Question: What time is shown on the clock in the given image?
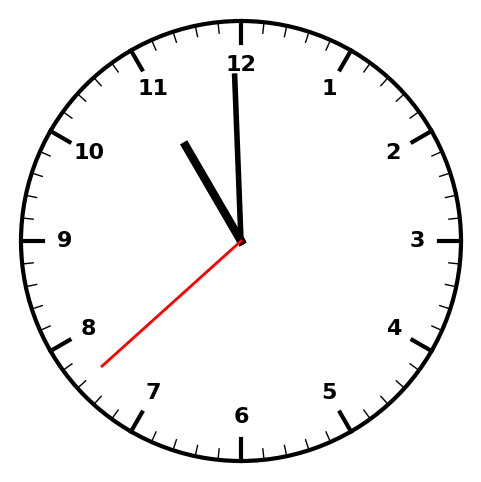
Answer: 10:59:38